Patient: sex M, age 49
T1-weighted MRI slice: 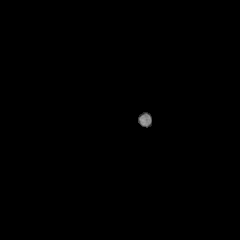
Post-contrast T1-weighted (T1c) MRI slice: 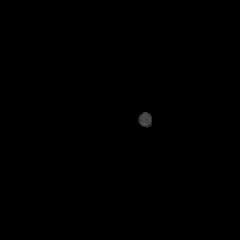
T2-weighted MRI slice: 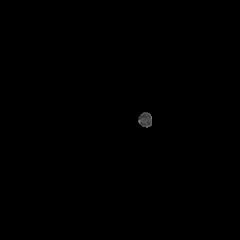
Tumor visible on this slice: no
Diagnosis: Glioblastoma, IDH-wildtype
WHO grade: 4